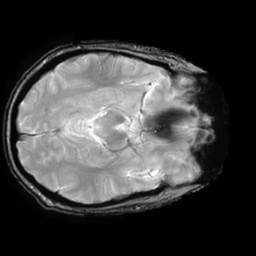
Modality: T2starw
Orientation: axial
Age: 60
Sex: male
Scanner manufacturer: ge
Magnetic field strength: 3 T
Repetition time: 0.65 s
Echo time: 0.02 s